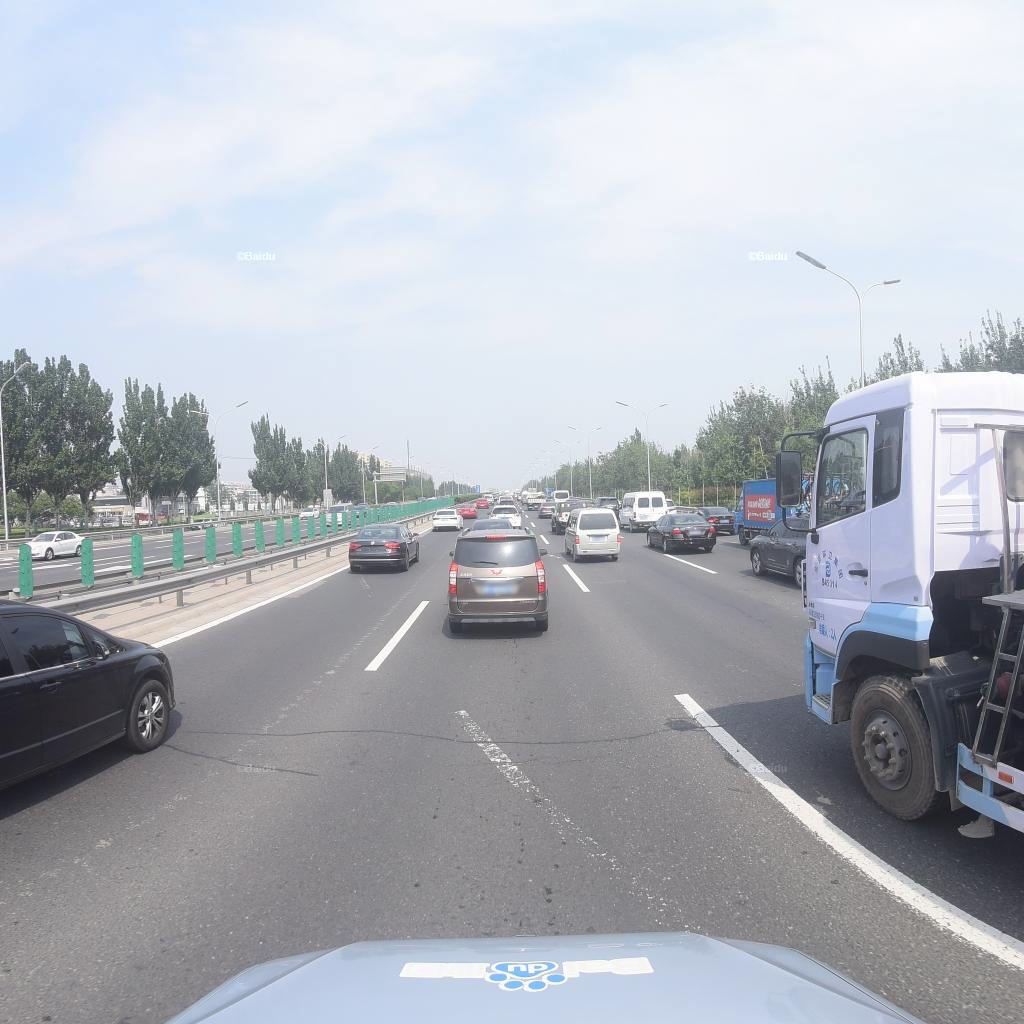
Region: Fengtai
Road damage annotations: longitudinal patch, transverse patch, transverse patch